Question: I am trying to graph qualitative policy analysis data in R. My database has one row for each policy, and then columns for binary variables, conditions that are coded "1" if that condition is met. Finally, each row also contains a column for whether that policy is mandatory, voluntary, or partial.
I want to create a bar chart that sums the columns, then colors in the bars according to what percentage of the sum is Mandatory, Voluntary, or Partial.
The ideal outcome would be to create a bar chart like the one below, but coded by color according to the ratio of Mandatory, Voluntary, or Partial policies

Here is some sample data in the same format:
'''
df<- data.frame(ID=c(1,2,3,4,5,6),
policy=c("Policy A", "Policy B", "Policy C", "Policy D",
"Policy E","Policy F" ),
Data_collection= c(1, 0, 0, 1, 1, 0),
Handling_release= c(0, 1, 0, 1, 0, 1),
Gear_modification= c(1, 0, 0, 1, 1, 0),
Stength=c("M", "V", "M", "P", "P", "M"),
stringsAsFactors=FALSE)
'''
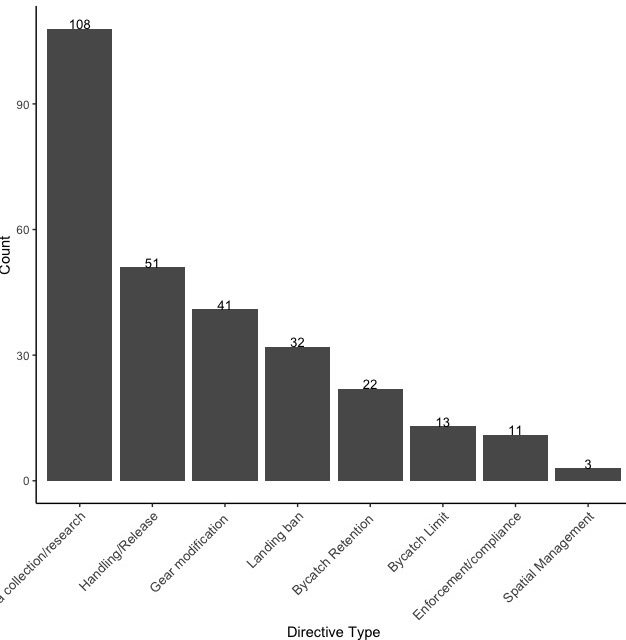
Answer: It looks like you really need to reshape your data to a proper tidy format to make plotting easier. For example you could do
'''
library(dplyr)
library(tidyr)
library(ggplot2)
df %>%
pivot_longer(Data_collection:Gear_modification) %>%
filter(value==1) %>%
ggplot(aes(name, fill=Stength)) +
geom_bar()
'''
For the sample data provided this gives
<URL>
For adding the total on top see this existing question: <URL>